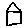
Label: house